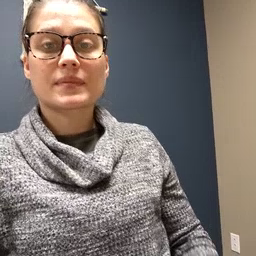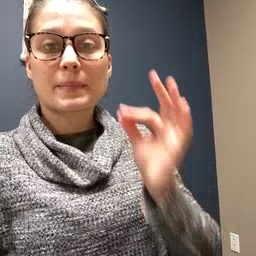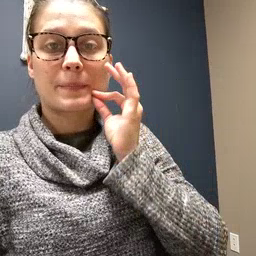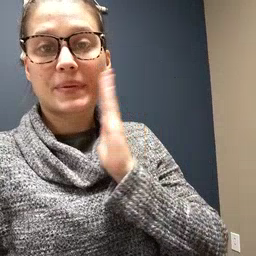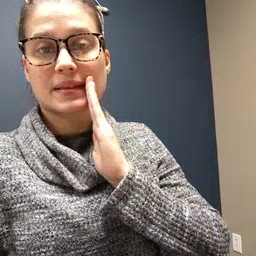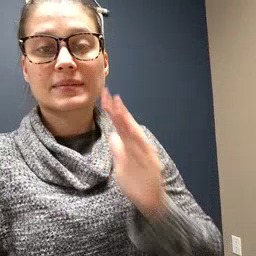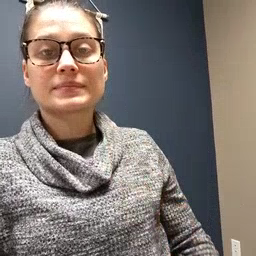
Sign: bee